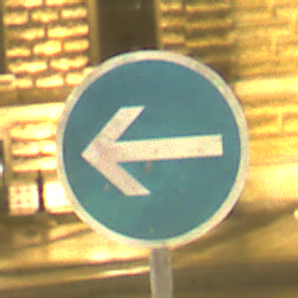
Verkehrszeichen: VorgeschriebeneFahrtrichtungHierLinks
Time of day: Night
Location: Outdoor (Urban)
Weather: Overcast
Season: NotSpecified
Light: Artificial